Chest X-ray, PA view. Patient: 27 years old, sex F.
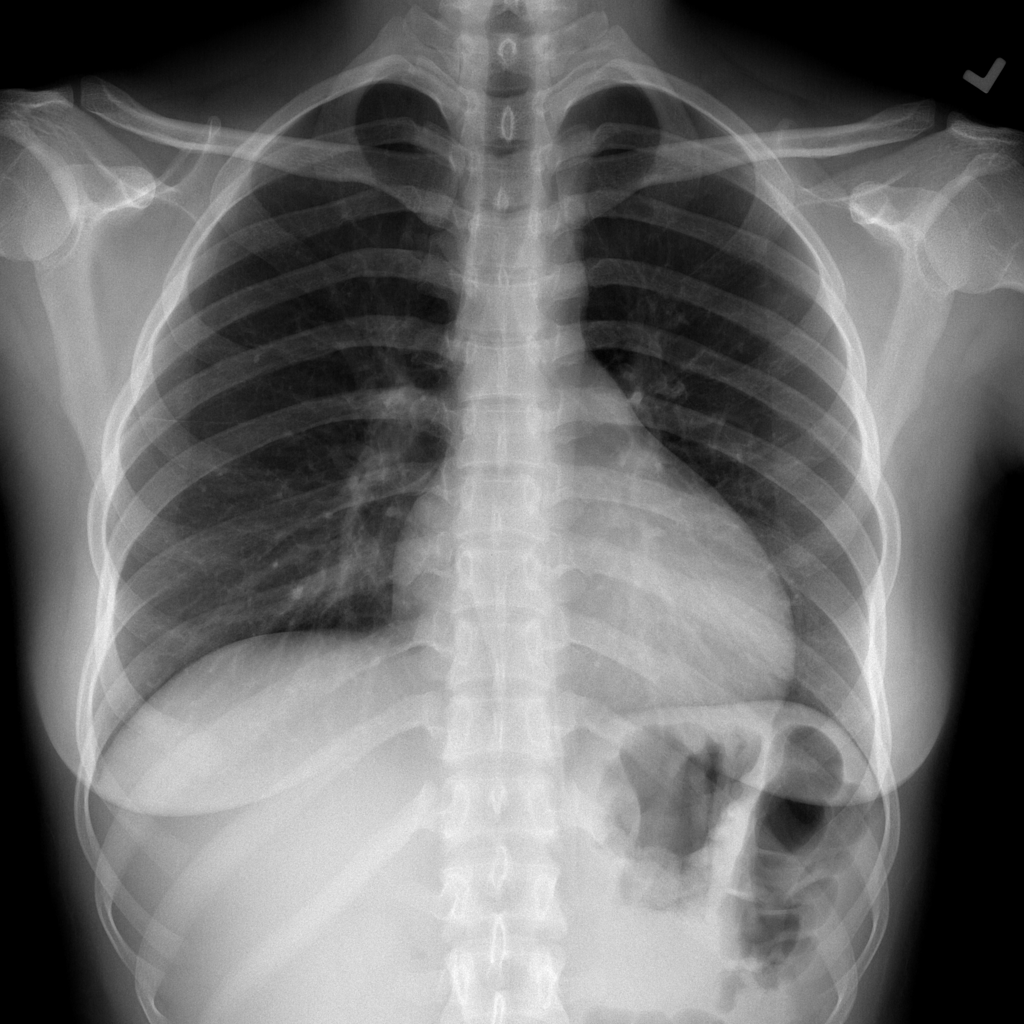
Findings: No Finding